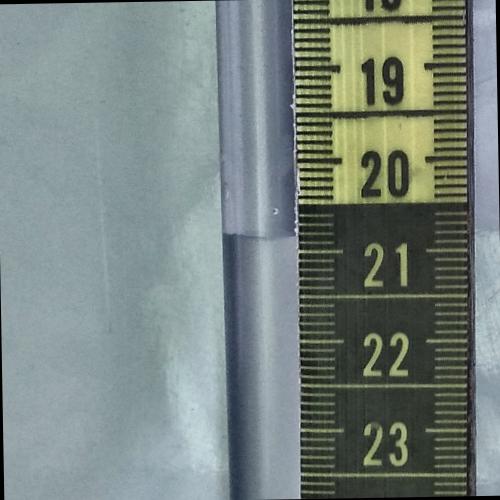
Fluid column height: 20.8 cm